八年级 · 度量几何学
, $\triangle A B C$ 中, $D E 、 F G$ 分别是 $A B 、 A C$ 的垂直平分线, $B C=4 \mathrm{~cm}, \angle B A C=100^{\circ}$.则 $\triangle A D F$ 的周长是 \$ \qquad \$ $\mathrm{cm}, \angle D A F=$ \$ \qquad \$ $\therefore$

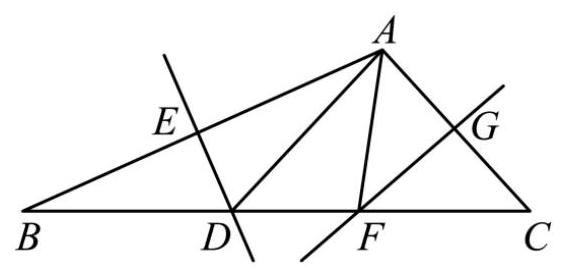
答案: 4 20